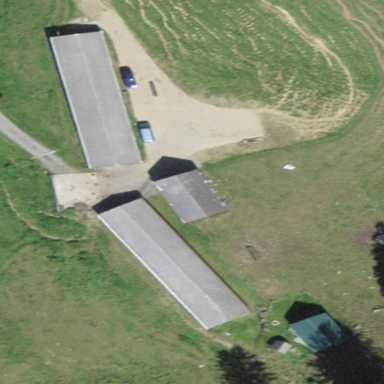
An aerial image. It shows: Farmyard in rural farm setting.